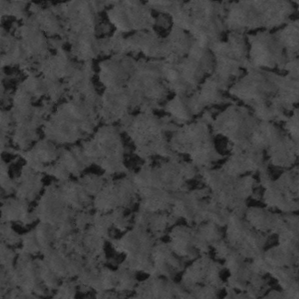
Label: frost